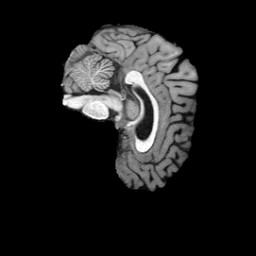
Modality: T1w
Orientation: sagittal
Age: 25
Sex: female
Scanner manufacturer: siemens
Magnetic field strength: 3 T
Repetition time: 2.5 s
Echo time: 0.00222 s